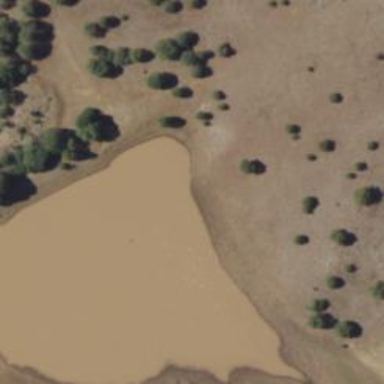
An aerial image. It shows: Reservoir area.